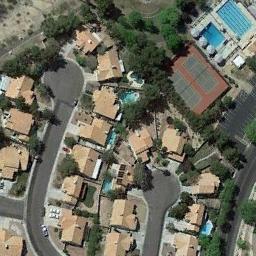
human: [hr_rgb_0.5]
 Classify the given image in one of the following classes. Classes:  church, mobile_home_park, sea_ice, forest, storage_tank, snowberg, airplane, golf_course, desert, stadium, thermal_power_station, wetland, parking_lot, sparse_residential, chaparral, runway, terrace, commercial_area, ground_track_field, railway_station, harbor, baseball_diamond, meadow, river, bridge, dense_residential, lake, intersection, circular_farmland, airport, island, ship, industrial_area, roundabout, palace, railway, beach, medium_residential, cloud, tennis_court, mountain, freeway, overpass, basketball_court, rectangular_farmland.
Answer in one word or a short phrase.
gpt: tennis_court